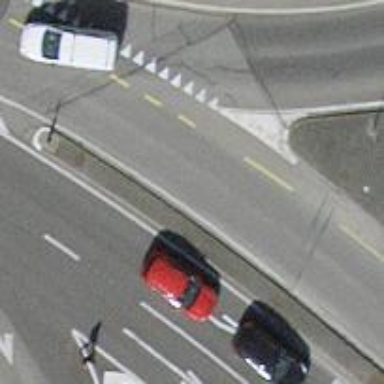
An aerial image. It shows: Tertiary road with asphalt surface including cycle lane.